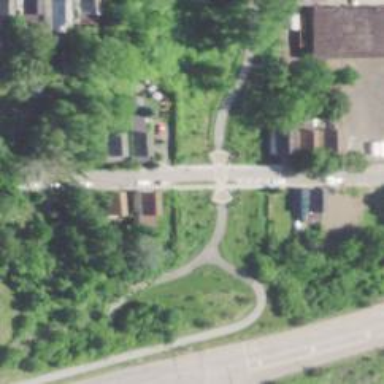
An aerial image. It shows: Marked crossing on asphalt cycleway road.